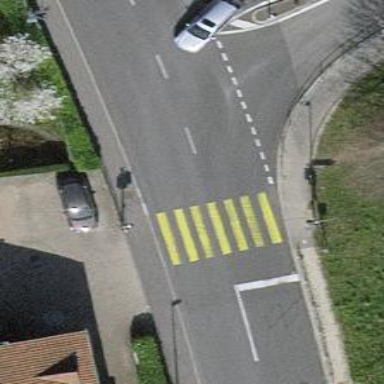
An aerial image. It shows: Zebra crossing on the road.